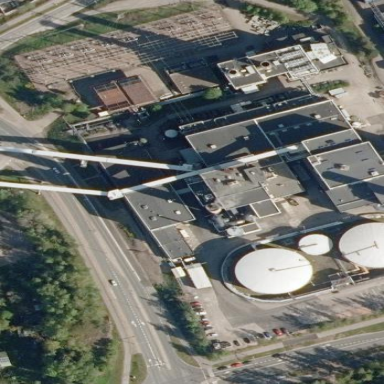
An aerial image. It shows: Industrial building with power generator inside.